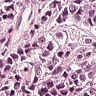
Metastatic tissue present: yes